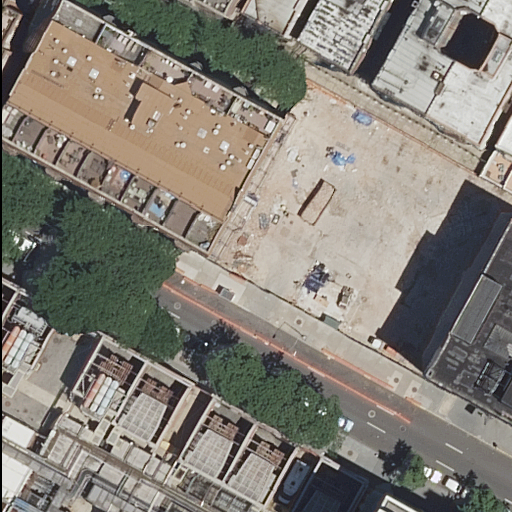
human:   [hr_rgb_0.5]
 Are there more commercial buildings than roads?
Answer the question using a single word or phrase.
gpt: no

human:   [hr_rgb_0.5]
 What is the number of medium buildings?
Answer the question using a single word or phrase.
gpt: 4

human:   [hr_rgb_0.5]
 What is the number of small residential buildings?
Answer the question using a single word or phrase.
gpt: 4

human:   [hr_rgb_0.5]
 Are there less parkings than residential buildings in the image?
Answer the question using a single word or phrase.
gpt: yes

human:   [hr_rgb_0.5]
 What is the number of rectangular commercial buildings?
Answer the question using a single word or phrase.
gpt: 0

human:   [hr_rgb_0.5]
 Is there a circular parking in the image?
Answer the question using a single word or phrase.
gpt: no

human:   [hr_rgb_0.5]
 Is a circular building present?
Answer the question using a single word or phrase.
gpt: no

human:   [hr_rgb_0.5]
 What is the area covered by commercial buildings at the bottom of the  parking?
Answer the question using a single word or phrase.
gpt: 0m2

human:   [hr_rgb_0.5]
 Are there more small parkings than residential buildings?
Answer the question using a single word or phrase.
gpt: no

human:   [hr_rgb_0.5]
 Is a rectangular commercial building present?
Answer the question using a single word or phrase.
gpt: no

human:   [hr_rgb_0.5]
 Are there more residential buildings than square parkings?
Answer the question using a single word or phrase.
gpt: yes

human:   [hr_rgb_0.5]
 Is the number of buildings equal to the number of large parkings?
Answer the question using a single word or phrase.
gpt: no

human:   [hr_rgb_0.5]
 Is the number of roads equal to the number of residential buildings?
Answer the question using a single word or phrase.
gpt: no

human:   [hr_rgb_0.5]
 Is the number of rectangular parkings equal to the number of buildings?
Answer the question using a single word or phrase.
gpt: no

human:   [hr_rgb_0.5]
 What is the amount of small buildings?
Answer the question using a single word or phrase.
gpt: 4

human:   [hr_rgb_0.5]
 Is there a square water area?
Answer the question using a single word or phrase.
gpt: no

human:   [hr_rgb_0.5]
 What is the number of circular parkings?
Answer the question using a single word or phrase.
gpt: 0

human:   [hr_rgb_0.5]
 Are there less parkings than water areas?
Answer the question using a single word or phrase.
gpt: no

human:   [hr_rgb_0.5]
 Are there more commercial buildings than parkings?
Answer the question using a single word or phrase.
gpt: no

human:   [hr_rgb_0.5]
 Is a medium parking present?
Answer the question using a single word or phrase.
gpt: no

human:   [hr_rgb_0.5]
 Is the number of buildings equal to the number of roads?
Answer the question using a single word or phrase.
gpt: no

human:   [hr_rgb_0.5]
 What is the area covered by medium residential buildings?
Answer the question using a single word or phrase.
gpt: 815m2

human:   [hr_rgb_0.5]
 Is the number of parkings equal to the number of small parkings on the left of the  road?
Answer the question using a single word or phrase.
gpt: no

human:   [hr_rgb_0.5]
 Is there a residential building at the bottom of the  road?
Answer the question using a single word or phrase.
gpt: yes

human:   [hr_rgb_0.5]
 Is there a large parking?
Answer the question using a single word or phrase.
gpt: yes

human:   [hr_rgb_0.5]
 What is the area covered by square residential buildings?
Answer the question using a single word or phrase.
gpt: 0m2

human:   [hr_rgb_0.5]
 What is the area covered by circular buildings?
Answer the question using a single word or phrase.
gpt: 0m2

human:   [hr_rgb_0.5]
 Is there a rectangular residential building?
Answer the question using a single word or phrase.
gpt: yes

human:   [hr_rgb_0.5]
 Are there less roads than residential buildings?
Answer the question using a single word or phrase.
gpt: yes

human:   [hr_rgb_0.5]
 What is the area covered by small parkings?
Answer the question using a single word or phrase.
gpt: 0m2

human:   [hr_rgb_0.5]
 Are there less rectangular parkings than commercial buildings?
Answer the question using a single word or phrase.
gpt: no

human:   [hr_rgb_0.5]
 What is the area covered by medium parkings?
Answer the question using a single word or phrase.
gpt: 0m2

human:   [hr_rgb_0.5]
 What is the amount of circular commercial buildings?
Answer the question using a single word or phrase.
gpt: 0

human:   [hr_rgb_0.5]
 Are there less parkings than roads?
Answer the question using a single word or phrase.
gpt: no

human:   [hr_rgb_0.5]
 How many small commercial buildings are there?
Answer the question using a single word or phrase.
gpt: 0

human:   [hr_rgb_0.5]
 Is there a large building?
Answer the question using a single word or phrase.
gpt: yes